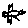
Label: bird